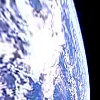
Label: cloud